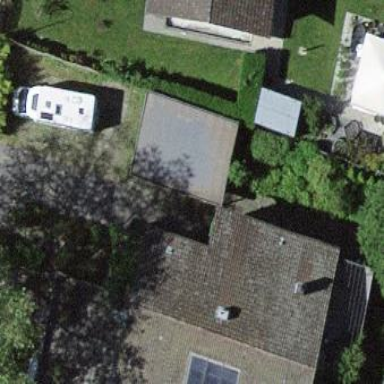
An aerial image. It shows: Garage.